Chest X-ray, PA view. Patient: 35 years old, sex F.
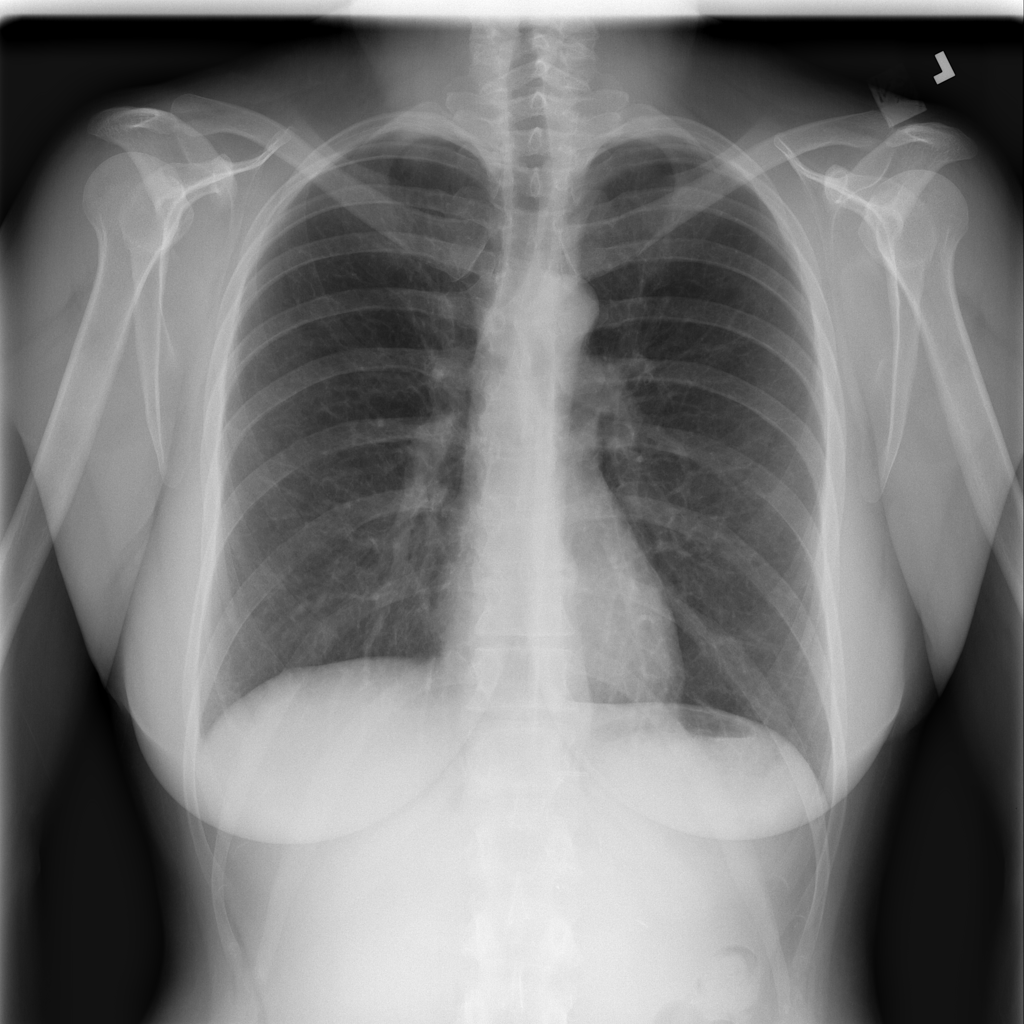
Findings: Pneumothorax